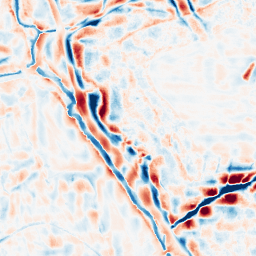
Category: wavelet
Decomposition family: wavelet_dwt
Decomposition parameters: wavelet: sym4
level: 4
Upsampling method: bspline
Upsampling parameters: scale: 2
Upsampling scale: 2